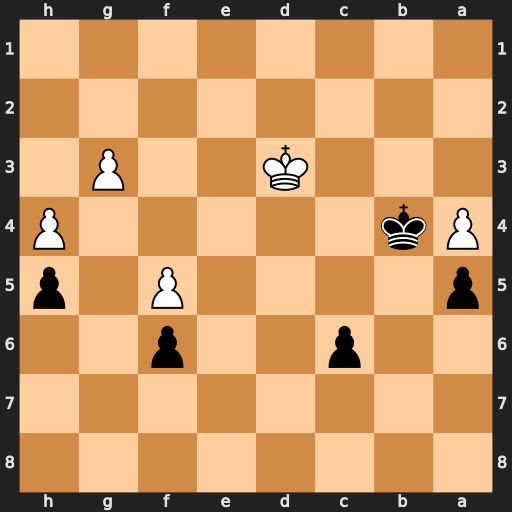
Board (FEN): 8/8/2p2p2/p4P1p/Pk5P/3K2P1/8/8
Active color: b
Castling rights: -
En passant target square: -
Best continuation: c5 Ke2 c4 g4 hxg4